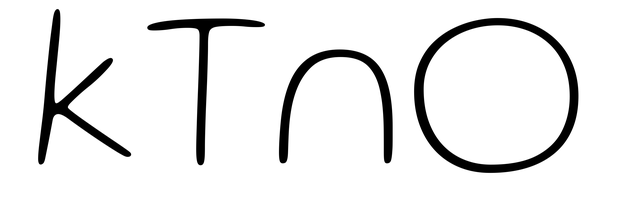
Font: Gluten_Thin